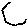
Label: hexagon